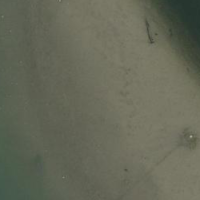
EUNIS habitat code: 15
Species observed at this site:
Anas acuta
Phalacrocorax carbo
Hydroprogne caspia